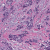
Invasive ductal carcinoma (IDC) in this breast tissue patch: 1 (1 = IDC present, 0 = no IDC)